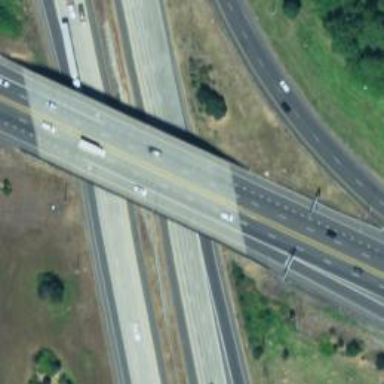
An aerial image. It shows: Bridge on trunk expressway.